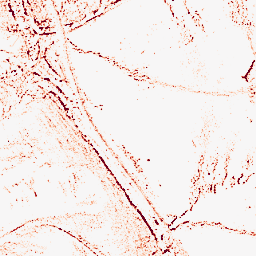
Category: morphological
Decomposition family: morphological_square
Decomposition parameters: operation: opening
size: 3
Upsampling method: cubic_mitchell
Upsampling parameters: scale: 8
Upsampling scale: 8